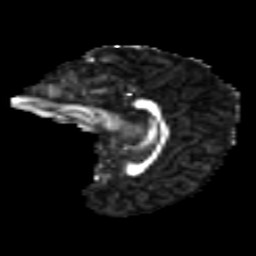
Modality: FA
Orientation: sagittal
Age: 17
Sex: female
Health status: ill
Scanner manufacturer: ge
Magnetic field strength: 3 T
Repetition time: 6.752 s
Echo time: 0.079 s